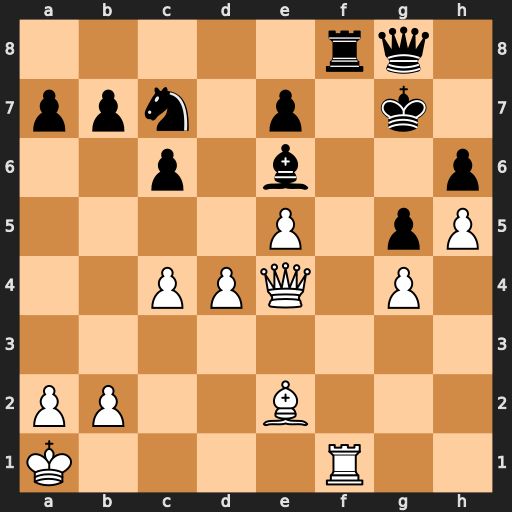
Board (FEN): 5rq1/ppn1p1k1/2p1b2p/4P1pP/2PPQ1P1/8/PP2B3/K4R2
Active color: w
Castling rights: -
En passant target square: -
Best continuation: Qg6+ Kh8 Qxh6+